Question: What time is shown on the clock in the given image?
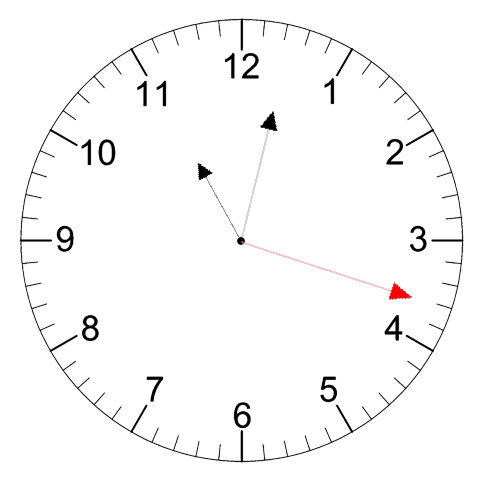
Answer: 11:02:18